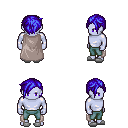
a pixel art fantasy rpg character, male body template, dark elf, purple skin, gray cape, teal pants, blue pixie cut hairstyle, white slippers, four views (front, back, left, right), 2x2 character sprite sheet, small pixel art, hard edges, no anti-aliasing